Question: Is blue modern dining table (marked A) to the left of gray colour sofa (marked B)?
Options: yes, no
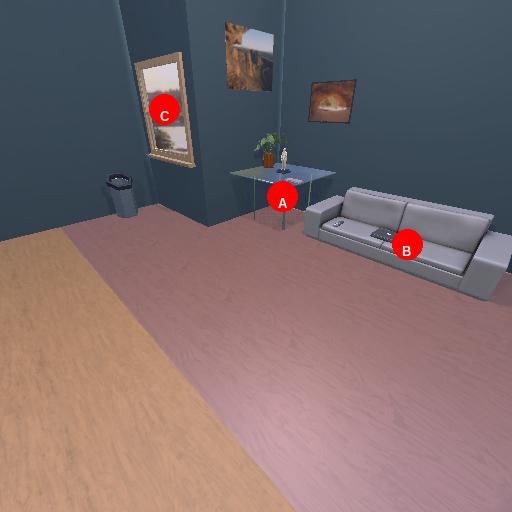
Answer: yes